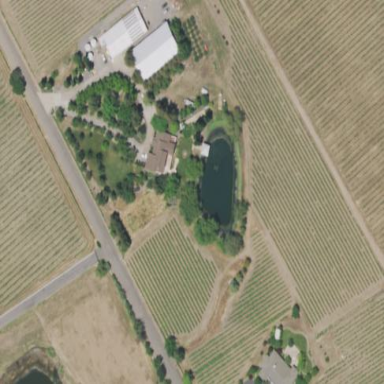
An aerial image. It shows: Vineyard growing grapes.